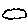
Label: cloud